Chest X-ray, PA view. Patient: 47 years old, sex M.
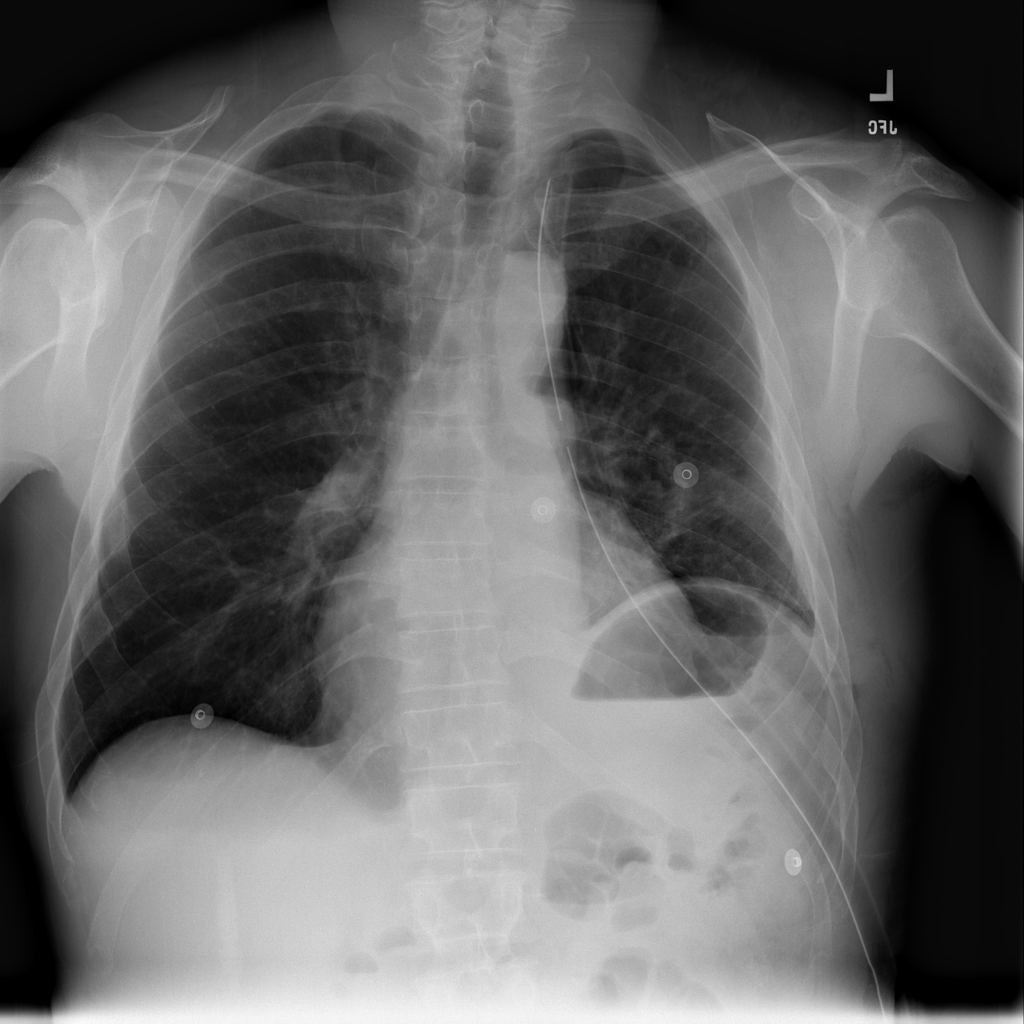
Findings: Pneumothorax